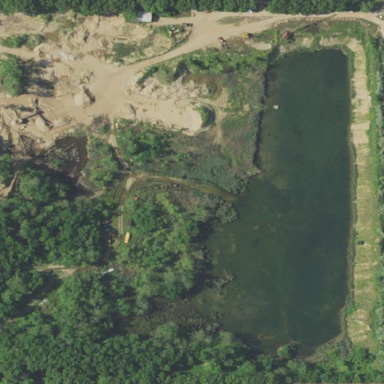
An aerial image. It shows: Quarry area.